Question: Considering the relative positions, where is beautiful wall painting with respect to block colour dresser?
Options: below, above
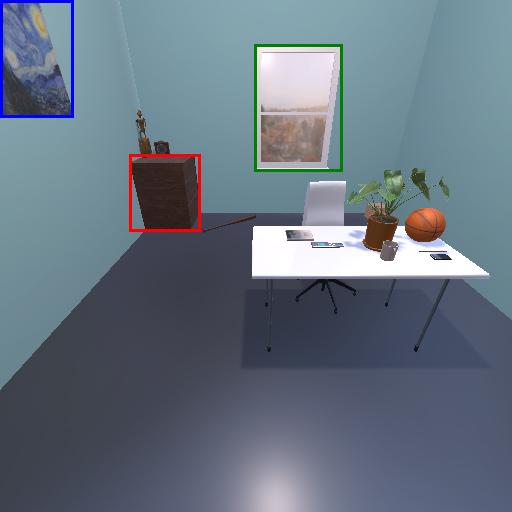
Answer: below